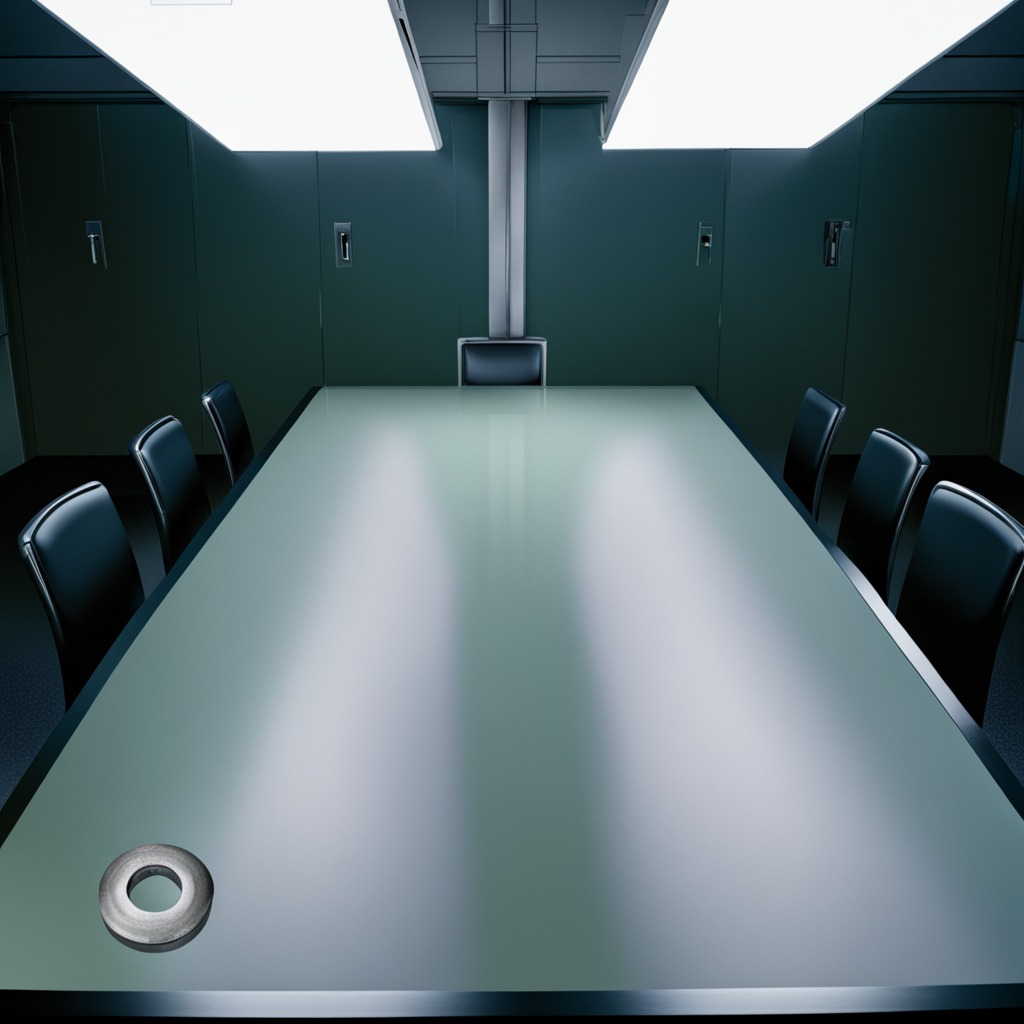
A flat metal washer is lying on the clean empty table in a railway signal maintenance room.